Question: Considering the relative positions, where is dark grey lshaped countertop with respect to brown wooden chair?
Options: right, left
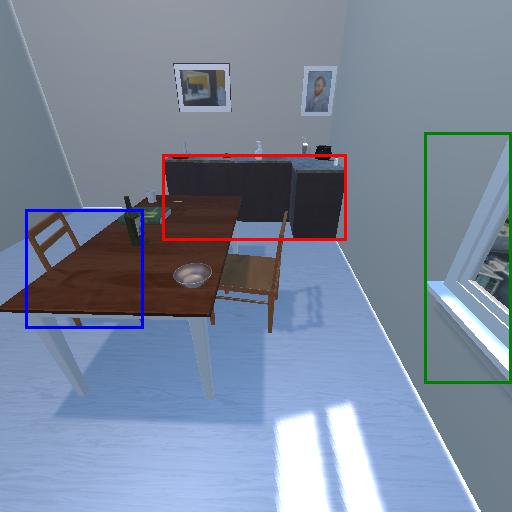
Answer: right